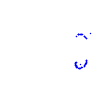
Particle: proton